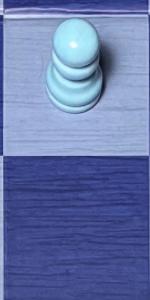
Label: Empty